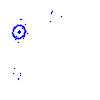
Particle: kaon